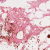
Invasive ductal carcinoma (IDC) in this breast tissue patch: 0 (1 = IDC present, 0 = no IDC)